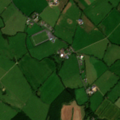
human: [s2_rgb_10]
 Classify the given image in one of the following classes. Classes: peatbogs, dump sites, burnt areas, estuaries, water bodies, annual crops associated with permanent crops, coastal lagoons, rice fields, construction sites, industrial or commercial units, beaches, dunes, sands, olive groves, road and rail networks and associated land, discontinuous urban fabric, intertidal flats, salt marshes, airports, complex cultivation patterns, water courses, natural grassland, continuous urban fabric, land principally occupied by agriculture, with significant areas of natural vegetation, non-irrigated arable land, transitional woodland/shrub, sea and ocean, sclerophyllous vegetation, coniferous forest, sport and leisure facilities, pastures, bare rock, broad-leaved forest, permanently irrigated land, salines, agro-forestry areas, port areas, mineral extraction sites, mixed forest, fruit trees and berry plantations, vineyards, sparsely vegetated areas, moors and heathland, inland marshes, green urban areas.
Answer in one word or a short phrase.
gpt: pastures, coniferous forest